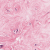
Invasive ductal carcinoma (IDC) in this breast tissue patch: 0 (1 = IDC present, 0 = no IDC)